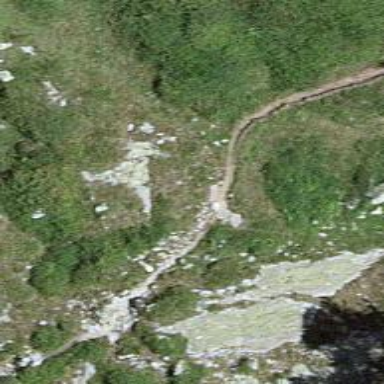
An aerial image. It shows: Ground path.